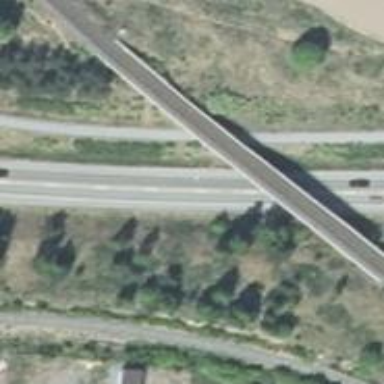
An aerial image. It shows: Bridge with beam structure.